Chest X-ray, AP view. Patient: 24 years old, sex M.
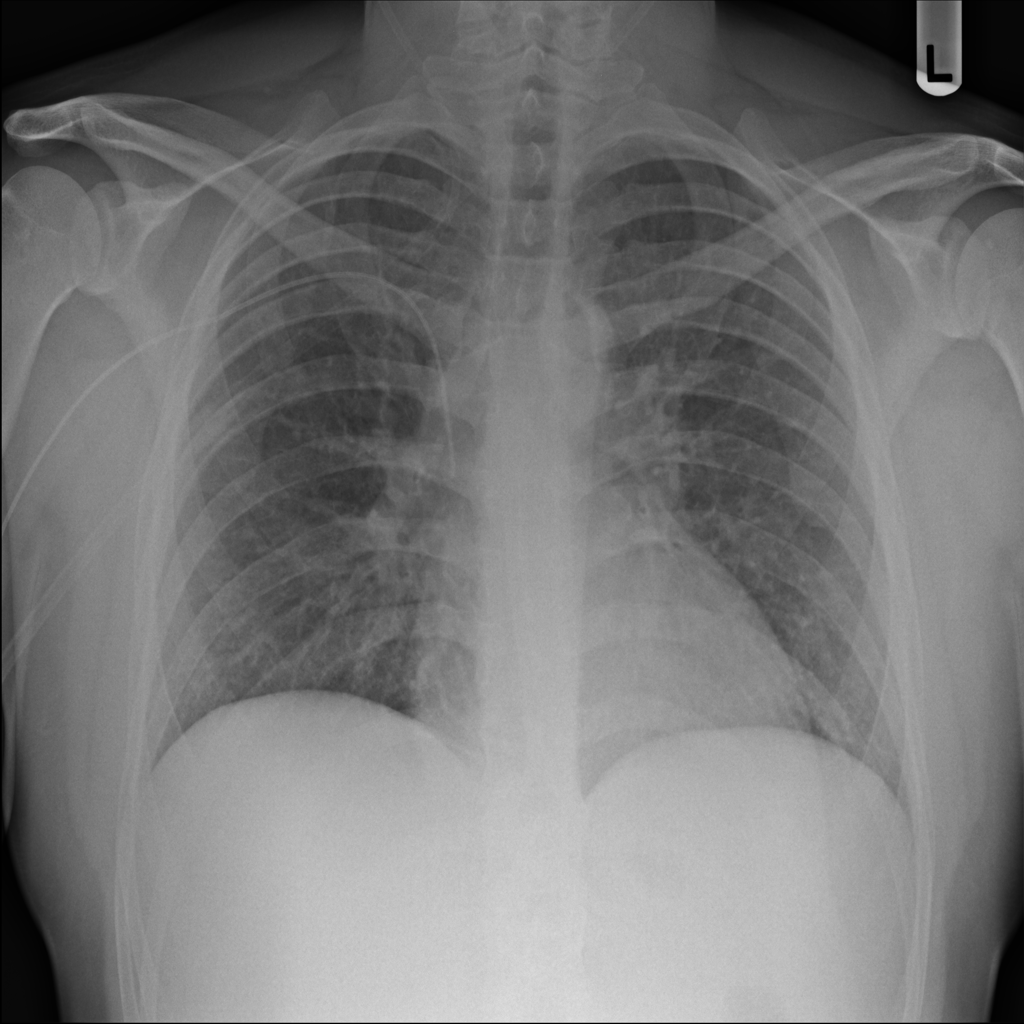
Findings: No Finding